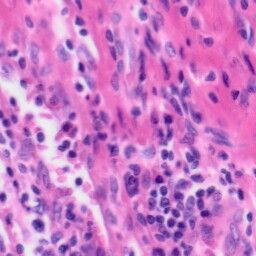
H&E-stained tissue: Tonsil